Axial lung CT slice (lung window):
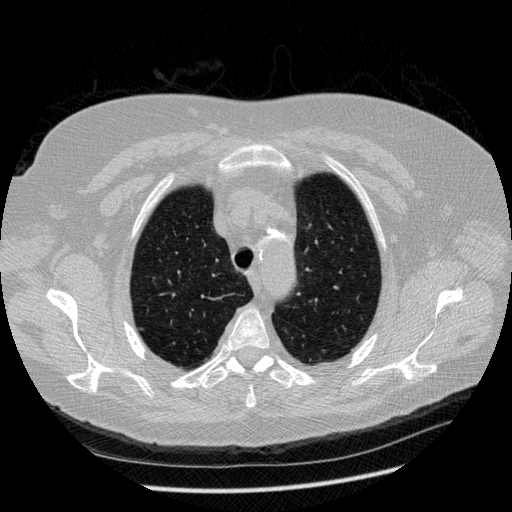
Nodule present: no